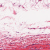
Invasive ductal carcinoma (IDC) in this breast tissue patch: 0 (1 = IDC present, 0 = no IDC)